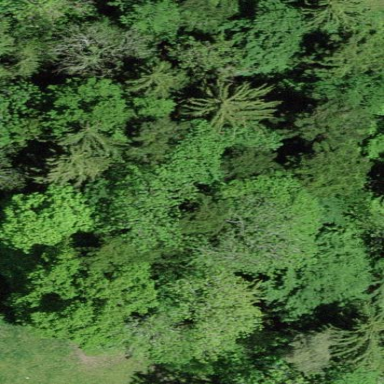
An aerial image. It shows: Forest area.